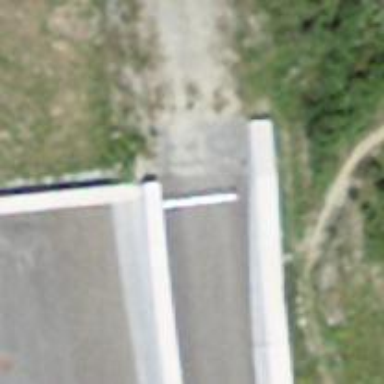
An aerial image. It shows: Path.